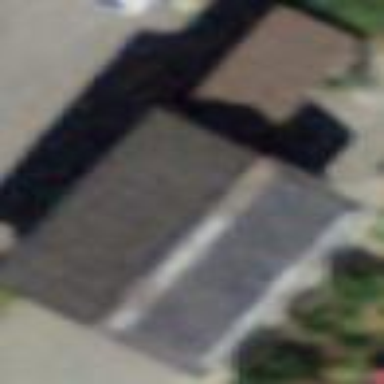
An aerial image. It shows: Garage building.